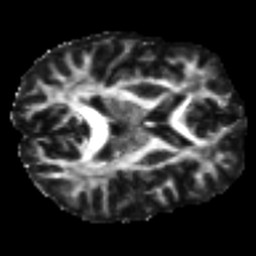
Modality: FA
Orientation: axial
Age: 39
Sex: male
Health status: healthy
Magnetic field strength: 3 T
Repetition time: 9 s
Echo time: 0.093 s